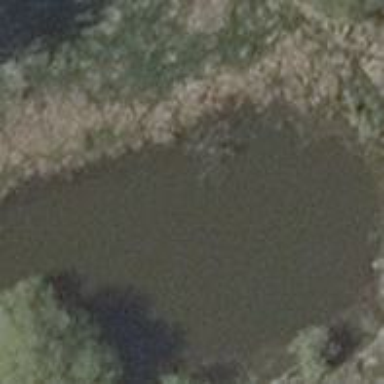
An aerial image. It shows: Pond with natural water.